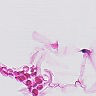
Metastatic tissue present: no